Question: So there is this piece of code that is causing me problems in IE 11 and chrome too. I am not sure what is happening since it should be working, this is old code I am helping fix, but it looks good to me. I am creating an xml document object and calling the setproperty method, but it is saying that the function is undefined. This is what my code looks like
'''
if (window.DOMParser) {
var parser = new DOMParser();
xmlDoc = parser.parseFromString(xml, "text/xml");
} else {
xmlDoc = new ActiveXObject("Microsoft.XMLDOM");
xmlDoc.async = false;
xmlDoc.loadXML(xml);
}
console.log(xmlDoc);
console.log(typeof xmlDoc.setProperty);
'''
and the result of the 'console.log'

Anybody knows what is happening?
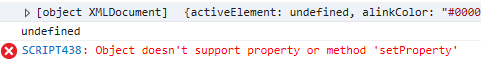
Answer: The 'setProperty' method you mention belongs to <URL>. There is no such method on the XML document returned by the 'DOMParser', and this is why you are getting the error in browsers that support 'DOMParser'.
If you want to use XPath to query XML in JavaScript, I would recommend using 'document.evaluate' instead. See also <URL>.